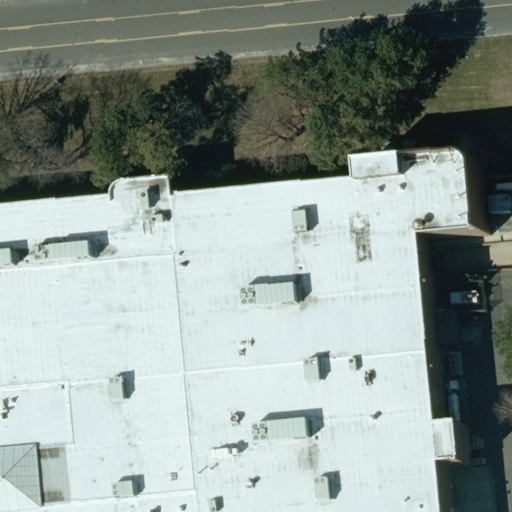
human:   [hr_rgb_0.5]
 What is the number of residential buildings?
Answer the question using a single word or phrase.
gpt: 0

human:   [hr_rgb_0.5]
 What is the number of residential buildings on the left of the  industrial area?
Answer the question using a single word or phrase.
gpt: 0

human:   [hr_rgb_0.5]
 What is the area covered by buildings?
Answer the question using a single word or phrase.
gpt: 965m2

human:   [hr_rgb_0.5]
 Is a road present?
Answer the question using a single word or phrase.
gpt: yes

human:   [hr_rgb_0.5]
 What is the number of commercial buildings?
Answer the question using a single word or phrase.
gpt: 1

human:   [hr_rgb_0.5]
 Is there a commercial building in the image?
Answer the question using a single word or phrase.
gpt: yes

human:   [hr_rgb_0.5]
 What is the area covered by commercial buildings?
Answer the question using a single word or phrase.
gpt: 965m2

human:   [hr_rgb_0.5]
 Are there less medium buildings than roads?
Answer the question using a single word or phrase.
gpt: yes

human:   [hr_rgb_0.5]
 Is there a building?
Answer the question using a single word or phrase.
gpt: yes

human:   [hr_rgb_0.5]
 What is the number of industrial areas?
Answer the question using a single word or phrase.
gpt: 1

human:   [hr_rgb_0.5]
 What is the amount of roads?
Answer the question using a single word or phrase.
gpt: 2

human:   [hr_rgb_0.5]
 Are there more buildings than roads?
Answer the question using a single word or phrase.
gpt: no

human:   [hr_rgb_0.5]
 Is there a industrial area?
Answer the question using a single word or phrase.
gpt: yes

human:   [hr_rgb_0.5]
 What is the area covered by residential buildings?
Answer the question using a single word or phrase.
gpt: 0m2

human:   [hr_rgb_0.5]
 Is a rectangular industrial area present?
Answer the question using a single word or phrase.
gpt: yes

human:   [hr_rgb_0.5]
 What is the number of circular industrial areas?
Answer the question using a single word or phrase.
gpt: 0

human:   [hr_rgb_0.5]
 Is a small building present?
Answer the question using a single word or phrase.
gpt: no

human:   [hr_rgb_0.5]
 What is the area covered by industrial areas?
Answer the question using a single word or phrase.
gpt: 10623m2

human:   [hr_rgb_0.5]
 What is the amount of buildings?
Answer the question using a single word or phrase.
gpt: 1

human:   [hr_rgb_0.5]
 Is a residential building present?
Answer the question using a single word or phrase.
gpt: no

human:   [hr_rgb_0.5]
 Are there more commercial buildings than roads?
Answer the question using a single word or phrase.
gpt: no

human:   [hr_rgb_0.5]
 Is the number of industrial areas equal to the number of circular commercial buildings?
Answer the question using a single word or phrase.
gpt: no

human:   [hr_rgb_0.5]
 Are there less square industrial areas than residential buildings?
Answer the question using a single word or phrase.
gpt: no

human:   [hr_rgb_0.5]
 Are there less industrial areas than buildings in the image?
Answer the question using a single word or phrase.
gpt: no

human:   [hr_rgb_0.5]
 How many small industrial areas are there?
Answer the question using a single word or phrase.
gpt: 0

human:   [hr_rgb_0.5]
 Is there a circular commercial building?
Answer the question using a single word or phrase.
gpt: no

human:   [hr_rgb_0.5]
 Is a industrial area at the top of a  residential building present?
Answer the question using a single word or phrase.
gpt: no

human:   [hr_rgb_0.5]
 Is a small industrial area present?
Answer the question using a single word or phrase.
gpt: no

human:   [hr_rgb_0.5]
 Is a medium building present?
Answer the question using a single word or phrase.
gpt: no

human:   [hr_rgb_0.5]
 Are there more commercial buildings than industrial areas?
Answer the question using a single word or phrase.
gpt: no

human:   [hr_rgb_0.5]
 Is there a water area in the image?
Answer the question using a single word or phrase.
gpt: no

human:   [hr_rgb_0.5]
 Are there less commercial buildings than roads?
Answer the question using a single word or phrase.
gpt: yes

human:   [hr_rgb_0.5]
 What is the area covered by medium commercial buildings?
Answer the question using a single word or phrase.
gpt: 0m2

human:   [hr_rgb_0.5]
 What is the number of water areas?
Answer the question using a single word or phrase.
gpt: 0

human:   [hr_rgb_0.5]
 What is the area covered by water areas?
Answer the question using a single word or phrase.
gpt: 0m2

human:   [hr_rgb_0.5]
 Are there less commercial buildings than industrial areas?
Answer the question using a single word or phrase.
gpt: no

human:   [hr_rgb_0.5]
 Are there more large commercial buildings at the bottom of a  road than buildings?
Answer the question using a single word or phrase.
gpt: no

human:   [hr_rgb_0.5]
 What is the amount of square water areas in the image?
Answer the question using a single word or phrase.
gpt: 0

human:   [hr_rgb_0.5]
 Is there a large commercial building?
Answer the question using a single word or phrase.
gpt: yes

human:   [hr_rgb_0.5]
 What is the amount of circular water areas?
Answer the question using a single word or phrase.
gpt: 0

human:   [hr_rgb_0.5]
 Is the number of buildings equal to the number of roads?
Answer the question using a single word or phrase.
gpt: no

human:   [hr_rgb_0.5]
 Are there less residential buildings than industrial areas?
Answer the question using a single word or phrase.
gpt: yes

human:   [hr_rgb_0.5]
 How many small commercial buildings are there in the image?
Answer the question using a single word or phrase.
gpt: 0

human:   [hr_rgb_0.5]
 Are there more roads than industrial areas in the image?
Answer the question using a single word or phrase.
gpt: yes

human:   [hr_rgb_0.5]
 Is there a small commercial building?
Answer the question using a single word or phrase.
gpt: no

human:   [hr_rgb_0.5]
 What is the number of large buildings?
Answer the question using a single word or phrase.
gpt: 1

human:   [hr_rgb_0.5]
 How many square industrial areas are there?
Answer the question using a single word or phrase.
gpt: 0

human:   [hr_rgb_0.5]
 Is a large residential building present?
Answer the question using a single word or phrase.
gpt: no

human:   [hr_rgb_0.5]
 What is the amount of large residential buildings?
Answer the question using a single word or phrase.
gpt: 0

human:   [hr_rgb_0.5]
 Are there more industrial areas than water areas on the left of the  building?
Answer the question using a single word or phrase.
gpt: yes

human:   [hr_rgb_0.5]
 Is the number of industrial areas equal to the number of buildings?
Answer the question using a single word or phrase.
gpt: yes

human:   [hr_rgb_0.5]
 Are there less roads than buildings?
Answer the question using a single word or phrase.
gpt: no

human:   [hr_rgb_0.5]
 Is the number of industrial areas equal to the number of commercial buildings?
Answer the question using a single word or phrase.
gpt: yes

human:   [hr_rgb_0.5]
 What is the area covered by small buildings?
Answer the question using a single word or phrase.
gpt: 0m2

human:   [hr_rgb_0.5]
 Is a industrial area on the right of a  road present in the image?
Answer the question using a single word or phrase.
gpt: no

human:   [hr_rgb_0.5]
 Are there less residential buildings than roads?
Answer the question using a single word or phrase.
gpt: yes

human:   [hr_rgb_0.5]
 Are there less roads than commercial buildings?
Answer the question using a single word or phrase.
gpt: no

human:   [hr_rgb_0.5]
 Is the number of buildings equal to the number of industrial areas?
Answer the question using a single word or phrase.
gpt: yes

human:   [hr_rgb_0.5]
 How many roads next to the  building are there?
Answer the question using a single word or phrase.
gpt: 2

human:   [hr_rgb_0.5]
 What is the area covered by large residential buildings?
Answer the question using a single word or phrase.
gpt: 0m2

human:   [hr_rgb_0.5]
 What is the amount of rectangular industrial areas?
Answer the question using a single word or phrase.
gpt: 1

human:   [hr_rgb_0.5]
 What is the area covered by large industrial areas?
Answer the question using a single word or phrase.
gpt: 10623m2

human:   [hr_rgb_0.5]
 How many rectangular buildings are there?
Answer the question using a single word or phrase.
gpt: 0

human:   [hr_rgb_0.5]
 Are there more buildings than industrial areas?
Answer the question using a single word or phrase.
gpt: no